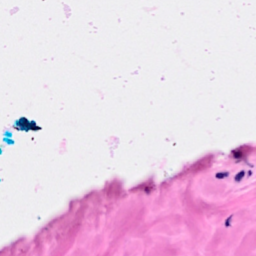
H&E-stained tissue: Breast